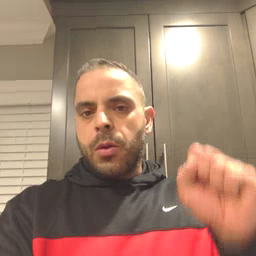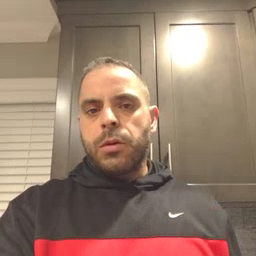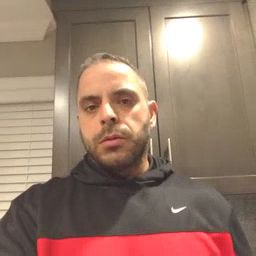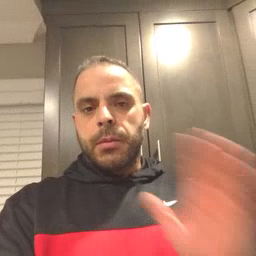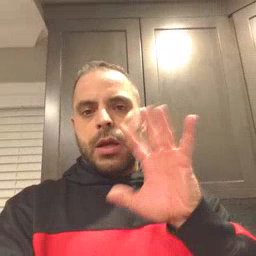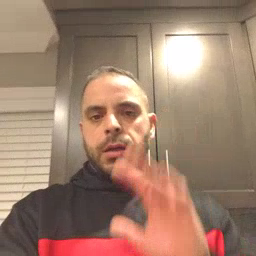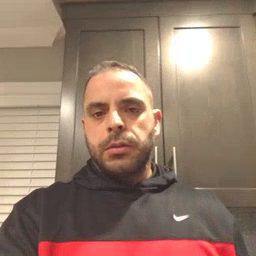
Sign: bye